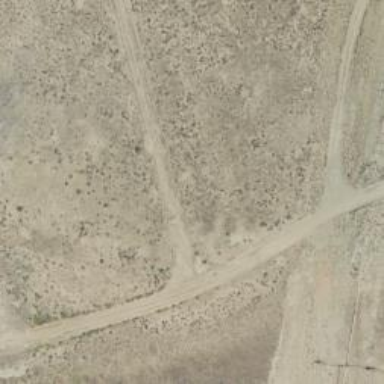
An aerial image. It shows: Service track road.